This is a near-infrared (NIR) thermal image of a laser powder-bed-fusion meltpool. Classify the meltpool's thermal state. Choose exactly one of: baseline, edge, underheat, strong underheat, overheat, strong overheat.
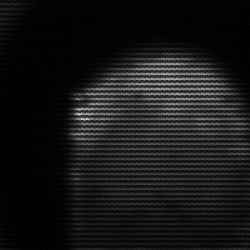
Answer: edge